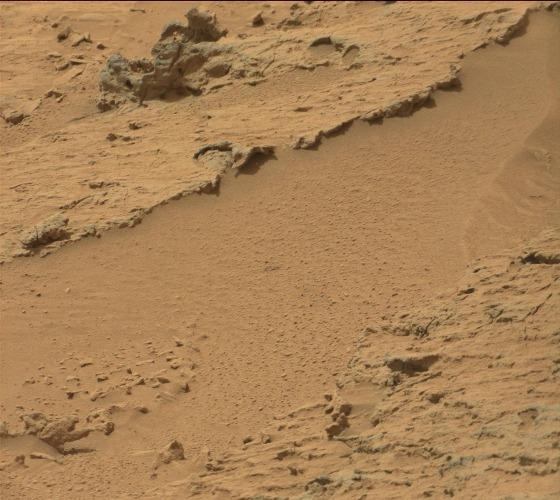
Terrain classes present: Bedrock, Gravel / Sand / Soil, Rock, Shadow